Field crop: maize
Growth stage: 2
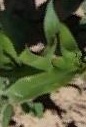
Species: maize